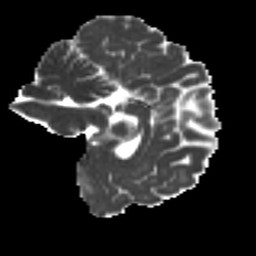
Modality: MD
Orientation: sagittal
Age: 25
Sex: male
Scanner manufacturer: ge
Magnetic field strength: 3 T
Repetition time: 7.8 s
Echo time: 0.0606 s